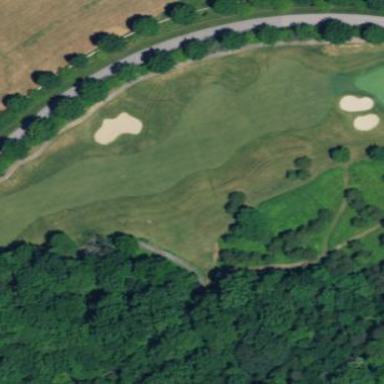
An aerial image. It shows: Grassy golf fairway.